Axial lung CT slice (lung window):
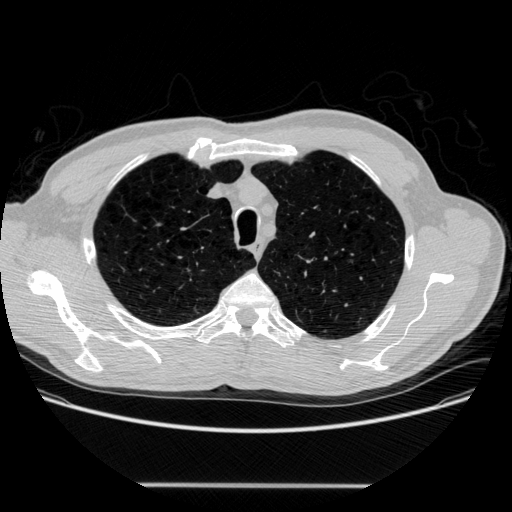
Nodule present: no